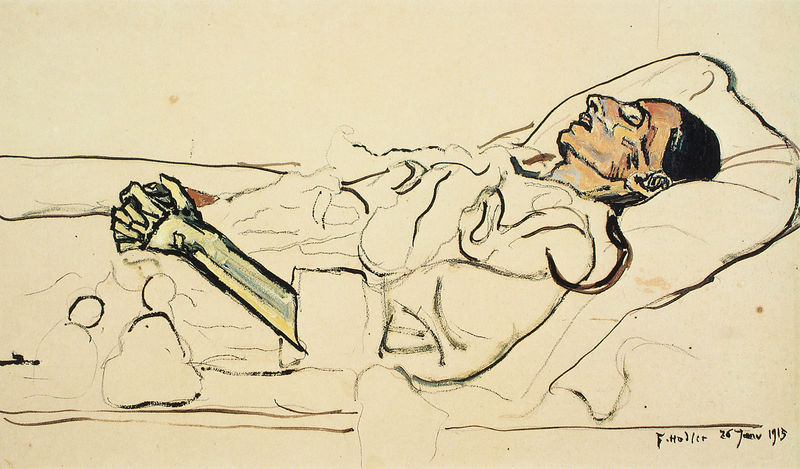
Titel: Die tote Valentine Godé-Darel
Künstler: Ferdinand Hodler
Institution: Basel, Öffentliche Kunstsammlung
Schlagwörter: mann, schlaf, frau, mund, zeichnung, arme, tot, hände, haare, deutschland, liegen, schlafen, moderne, kissen, gefaltet, zopf, bett, laken, liegend, tusche, offen, krank, hodler, beten, österreich, ferdinand, verschränkt, betttuch, sterbender, sterbend, januar, 1919, schnarchen